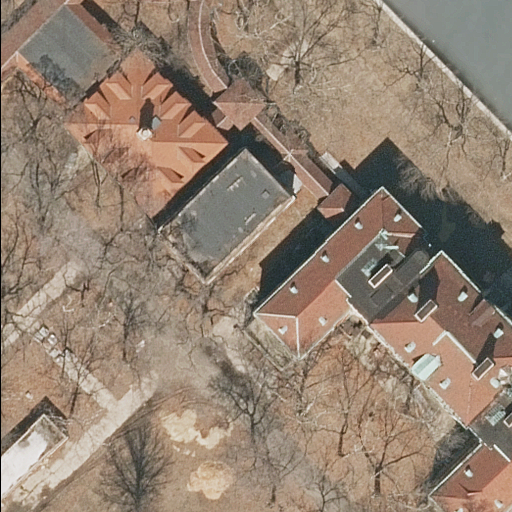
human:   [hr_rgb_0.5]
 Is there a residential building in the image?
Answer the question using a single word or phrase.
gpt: yes

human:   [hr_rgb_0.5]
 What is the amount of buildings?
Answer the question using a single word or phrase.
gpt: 3

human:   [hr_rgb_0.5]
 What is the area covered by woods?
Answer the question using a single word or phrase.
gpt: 681m2

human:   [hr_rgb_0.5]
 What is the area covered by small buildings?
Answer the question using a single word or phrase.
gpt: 0m2

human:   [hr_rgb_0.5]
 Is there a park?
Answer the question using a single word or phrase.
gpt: yes

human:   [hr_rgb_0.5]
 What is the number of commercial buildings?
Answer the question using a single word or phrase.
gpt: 0

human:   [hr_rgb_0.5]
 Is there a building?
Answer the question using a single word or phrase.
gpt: yes

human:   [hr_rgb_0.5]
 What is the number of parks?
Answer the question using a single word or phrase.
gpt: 1

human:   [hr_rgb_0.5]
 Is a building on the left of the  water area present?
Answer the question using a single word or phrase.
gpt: yes

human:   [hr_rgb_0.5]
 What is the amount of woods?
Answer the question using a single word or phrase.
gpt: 1

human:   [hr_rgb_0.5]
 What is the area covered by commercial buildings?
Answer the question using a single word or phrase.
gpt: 0m2

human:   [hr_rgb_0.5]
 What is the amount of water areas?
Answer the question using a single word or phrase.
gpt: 1

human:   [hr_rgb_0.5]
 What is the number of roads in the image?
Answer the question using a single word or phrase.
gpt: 0

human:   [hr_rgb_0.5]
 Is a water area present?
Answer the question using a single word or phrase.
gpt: yes

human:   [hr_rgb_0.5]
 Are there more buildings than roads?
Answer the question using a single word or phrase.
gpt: yes

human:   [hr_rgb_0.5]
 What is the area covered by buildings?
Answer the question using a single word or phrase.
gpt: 2650m2

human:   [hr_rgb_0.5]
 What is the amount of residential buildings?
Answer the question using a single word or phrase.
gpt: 2

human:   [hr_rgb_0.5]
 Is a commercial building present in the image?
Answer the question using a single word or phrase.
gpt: no

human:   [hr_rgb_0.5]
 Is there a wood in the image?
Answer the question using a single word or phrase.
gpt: yes

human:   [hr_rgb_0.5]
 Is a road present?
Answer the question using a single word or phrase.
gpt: no

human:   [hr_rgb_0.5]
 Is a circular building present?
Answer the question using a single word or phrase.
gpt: no

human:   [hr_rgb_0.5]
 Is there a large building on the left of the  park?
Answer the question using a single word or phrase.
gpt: yes

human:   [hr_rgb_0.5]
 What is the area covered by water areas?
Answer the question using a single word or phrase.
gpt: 334m2

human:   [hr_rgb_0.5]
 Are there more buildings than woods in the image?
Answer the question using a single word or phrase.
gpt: yes

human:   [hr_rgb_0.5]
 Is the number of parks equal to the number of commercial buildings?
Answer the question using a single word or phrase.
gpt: no

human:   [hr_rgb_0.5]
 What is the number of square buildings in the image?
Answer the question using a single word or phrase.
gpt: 0

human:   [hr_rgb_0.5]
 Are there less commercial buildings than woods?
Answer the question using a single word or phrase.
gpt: yes

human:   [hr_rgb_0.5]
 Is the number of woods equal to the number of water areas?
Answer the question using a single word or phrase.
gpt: yes

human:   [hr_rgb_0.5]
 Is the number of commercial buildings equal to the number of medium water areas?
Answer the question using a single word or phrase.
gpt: no

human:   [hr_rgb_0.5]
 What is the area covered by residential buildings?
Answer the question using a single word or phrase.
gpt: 1002m2

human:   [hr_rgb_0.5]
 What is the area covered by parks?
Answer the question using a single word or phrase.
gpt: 10603m2

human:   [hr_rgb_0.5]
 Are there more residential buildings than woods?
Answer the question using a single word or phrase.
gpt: yes

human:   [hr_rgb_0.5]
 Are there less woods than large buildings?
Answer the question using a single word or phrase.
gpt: yes

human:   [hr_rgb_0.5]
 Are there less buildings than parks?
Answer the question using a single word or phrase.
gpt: no

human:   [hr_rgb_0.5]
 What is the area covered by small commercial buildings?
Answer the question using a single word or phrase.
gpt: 0m2

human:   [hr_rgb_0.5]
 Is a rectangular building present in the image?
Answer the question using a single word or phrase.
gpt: no

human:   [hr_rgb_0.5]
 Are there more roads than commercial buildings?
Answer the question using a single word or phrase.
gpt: no

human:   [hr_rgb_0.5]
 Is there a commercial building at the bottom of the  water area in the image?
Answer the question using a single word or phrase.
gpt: no

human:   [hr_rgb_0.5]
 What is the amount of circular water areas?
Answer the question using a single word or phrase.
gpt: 0

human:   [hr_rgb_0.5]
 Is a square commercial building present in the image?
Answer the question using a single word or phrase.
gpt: no

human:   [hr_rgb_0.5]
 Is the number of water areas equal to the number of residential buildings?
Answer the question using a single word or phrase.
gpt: no

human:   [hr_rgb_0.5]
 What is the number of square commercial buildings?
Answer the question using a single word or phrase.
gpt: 0

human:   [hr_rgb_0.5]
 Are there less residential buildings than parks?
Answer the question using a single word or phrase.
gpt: no

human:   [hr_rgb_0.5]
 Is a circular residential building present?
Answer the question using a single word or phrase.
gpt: no

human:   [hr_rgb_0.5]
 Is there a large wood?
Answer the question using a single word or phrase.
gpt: yes

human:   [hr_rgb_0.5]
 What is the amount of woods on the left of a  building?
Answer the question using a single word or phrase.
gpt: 1

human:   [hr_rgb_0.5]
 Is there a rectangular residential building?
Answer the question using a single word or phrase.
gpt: no

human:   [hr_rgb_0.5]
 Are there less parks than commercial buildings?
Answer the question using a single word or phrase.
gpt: no

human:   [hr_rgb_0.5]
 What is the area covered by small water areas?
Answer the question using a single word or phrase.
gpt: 0m2

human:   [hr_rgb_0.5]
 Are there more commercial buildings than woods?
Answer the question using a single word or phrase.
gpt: no

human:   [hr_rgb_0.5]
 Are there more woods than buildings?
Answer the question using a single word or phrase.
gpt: no

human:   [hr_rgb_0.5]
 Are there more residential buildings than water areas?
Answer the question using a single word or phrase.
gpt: yes

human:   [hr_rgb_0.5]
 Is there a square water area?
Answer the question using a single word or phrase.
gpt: no

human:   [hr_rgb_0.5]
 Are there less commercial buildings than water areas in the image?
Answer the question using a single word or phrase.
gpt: yes

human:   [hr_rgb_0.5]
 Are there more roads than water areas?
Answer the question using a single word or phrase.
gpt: no

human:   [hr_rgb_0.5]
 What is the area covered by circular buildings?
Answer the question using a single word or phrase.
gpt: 0m2

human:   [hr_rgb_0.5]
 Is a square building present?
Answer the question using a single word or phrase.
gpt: no

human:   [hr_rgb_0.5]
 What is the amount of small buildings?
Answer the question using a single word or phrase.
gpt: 0

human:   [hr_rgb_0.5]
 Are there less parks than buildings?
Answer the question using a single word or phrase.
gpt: yes

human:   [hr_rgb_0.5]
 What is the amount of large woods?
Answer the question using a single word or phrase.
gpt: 1

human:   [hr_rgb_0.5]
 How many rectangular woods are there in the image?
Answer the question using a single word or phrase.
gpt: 1

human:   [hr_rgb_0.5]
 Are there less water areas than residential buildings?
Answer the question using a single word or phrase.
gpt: yes

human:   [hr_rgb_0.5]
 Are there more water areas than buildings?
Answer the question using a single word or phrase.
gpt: no

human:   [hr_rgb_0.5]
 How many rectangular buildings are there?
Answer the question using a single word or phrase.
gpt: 0